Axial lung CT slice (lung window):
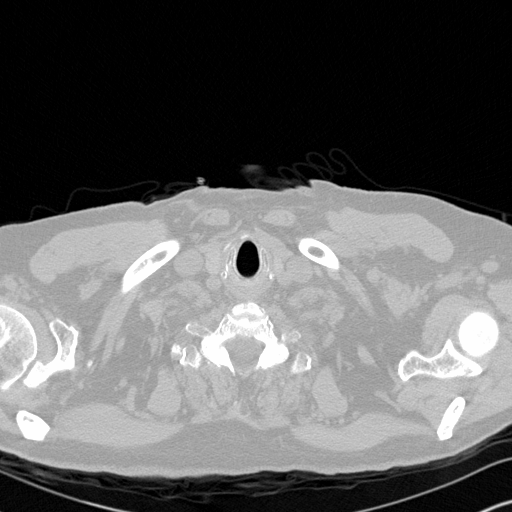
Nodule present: no